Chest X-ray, PA view. Patient: 50 years old, sex F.
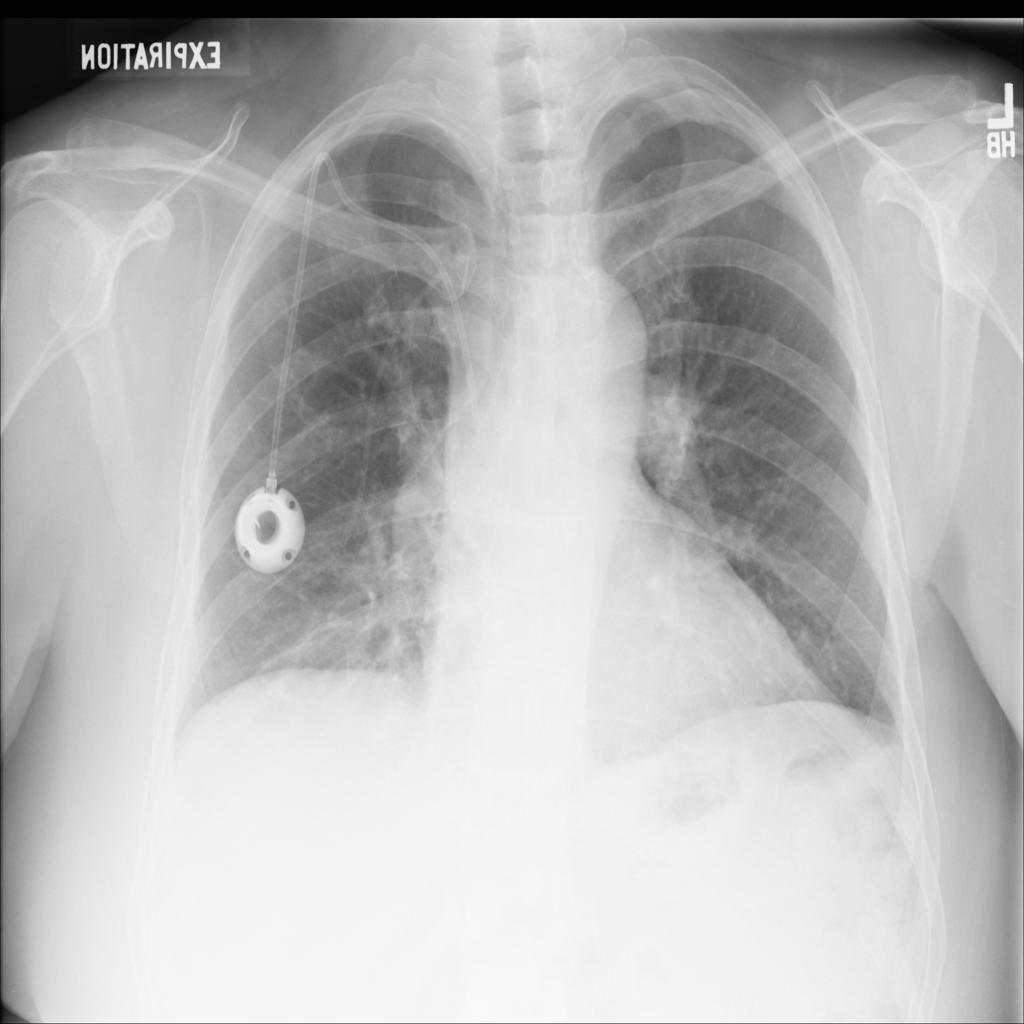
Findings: No Finding